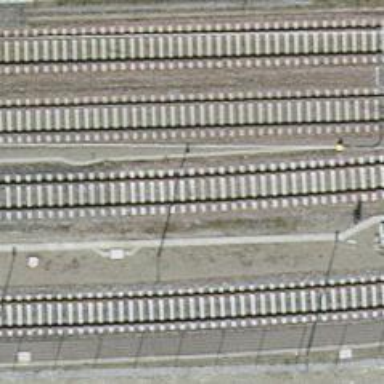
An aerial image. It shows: Railway with electrified contact lines.